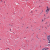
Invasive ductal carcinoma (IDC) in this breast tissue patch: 0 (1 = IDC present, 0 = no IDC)